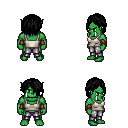
a pixel art fantasy rpg character, male body template, orc, green skin, white pirate shirt, metal pants, black bangs hairstyle, cloth bracers, four views (front, back, left, right), 2x2 character sprite sheet, small pixel art, hard edges, no anti-aliasing